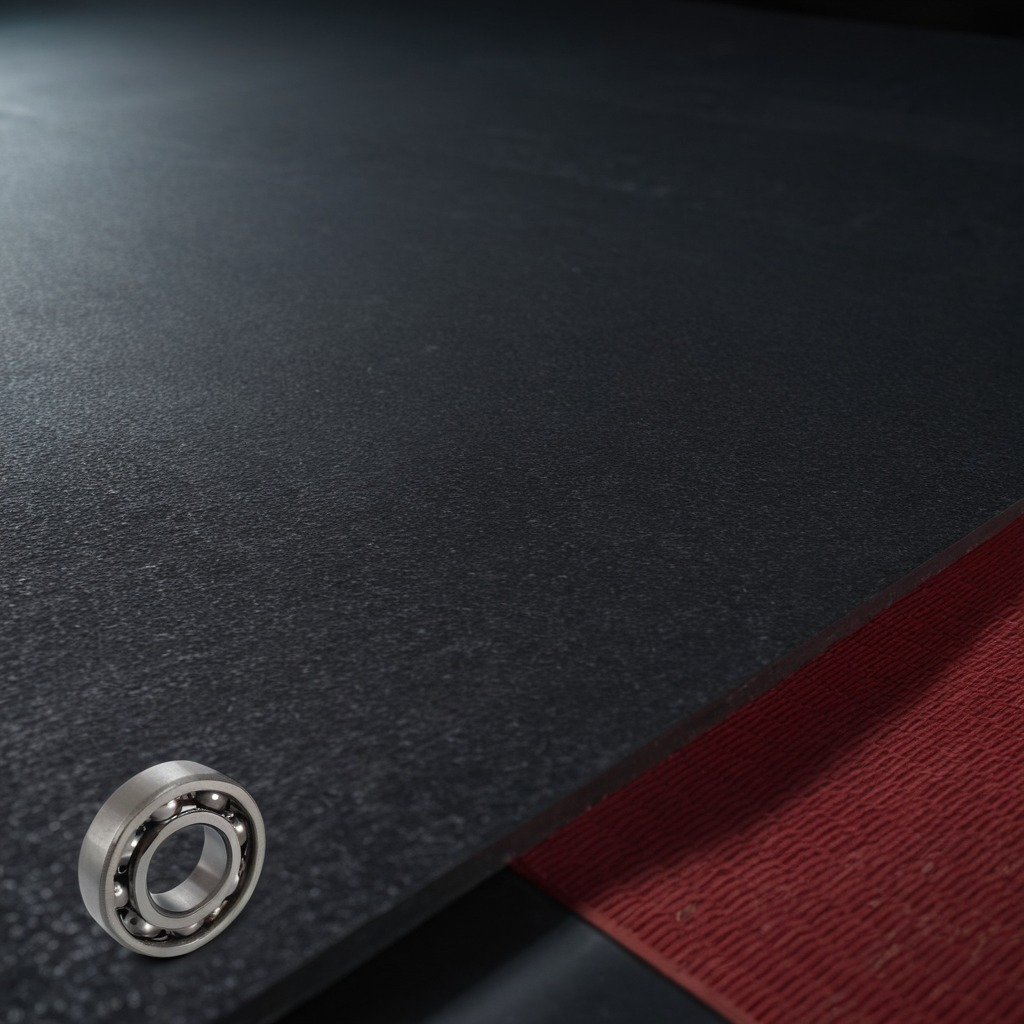
A metal ball bearing lies on the clean granite tabletop covered with a red rubber mat inside a workshop at night.